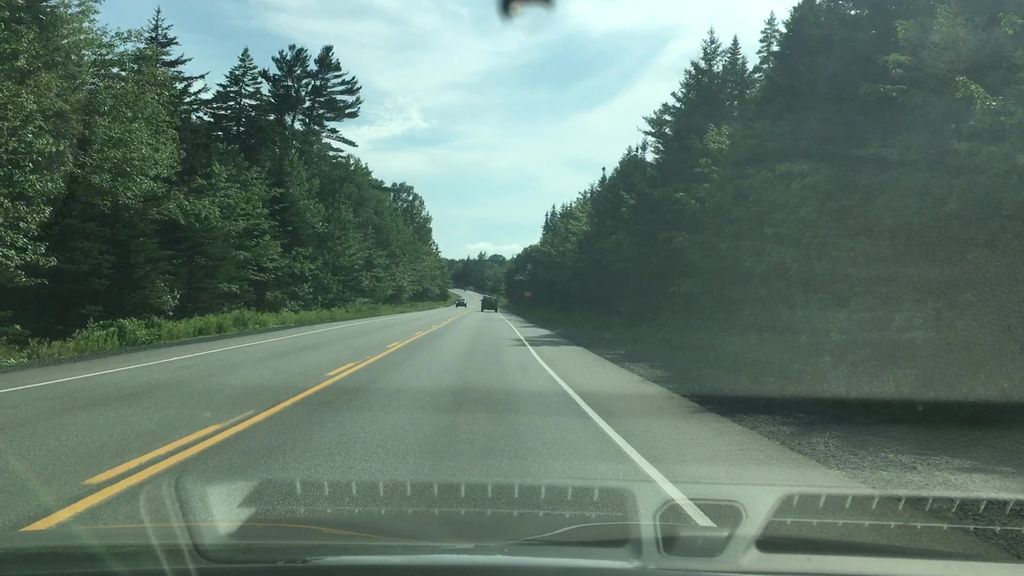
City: halifax